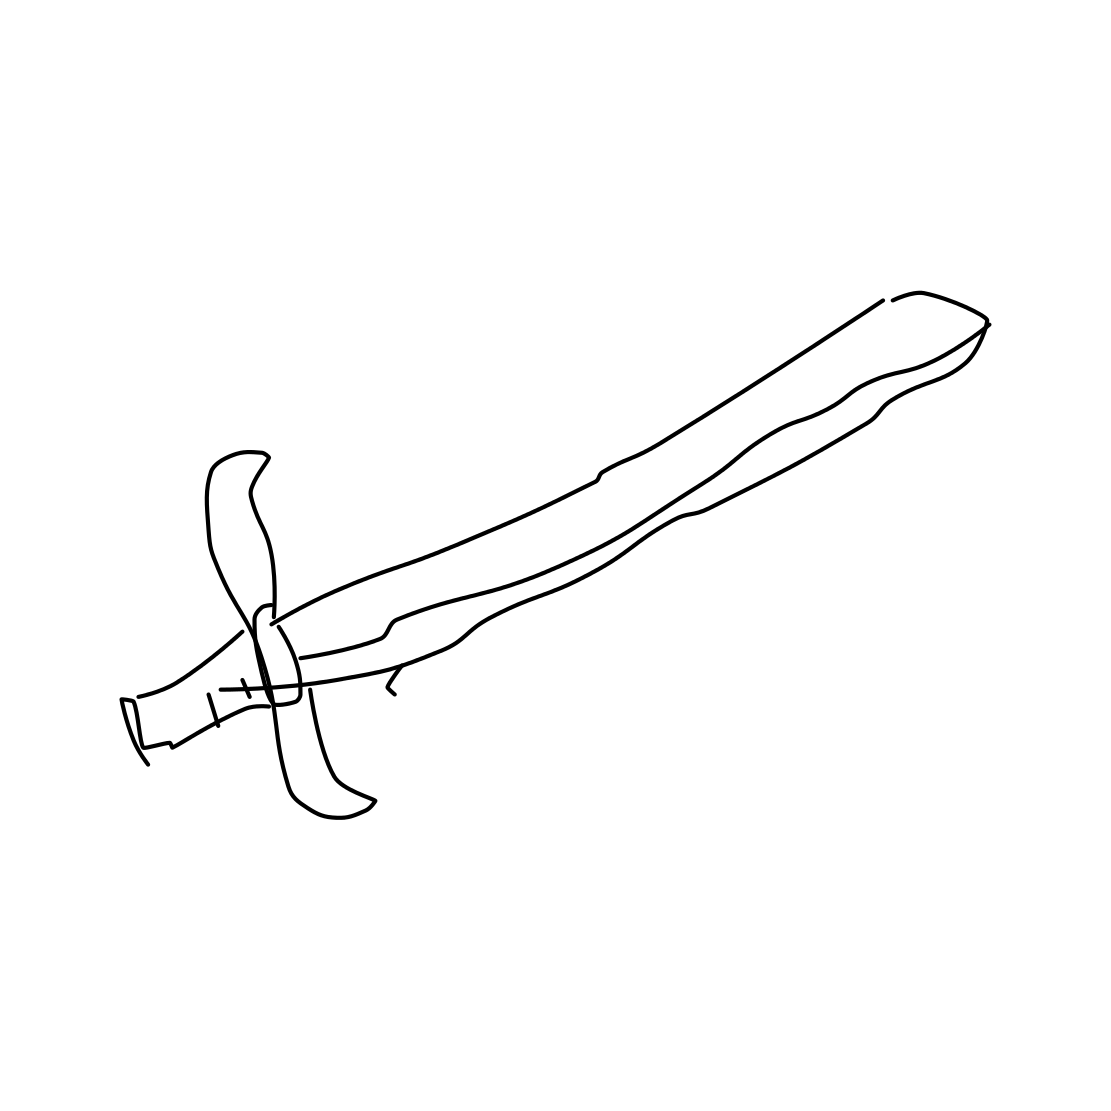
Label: sword